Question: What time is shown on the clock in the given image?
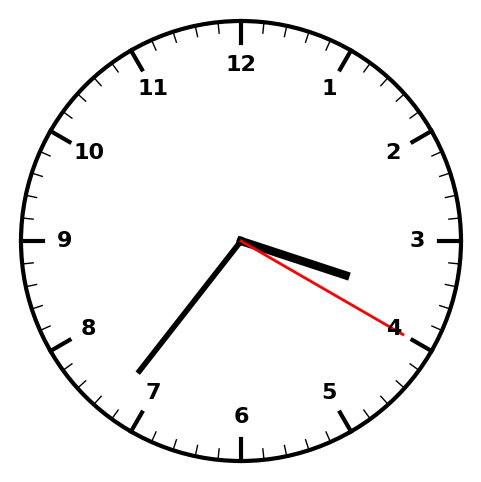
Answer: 03:36:20